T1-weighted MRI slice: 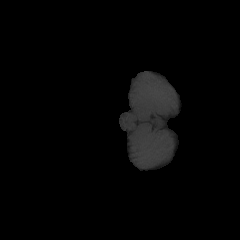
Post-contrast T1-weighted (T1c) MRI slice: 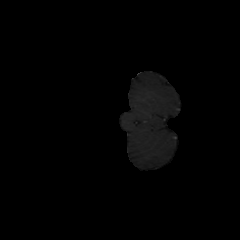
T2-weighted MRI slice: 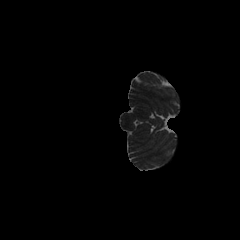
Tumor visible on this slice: no